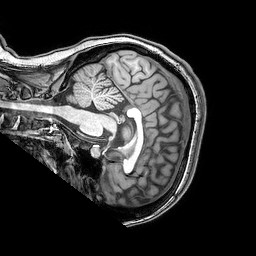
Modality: T1w
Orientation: sagittal
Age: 19
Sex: female